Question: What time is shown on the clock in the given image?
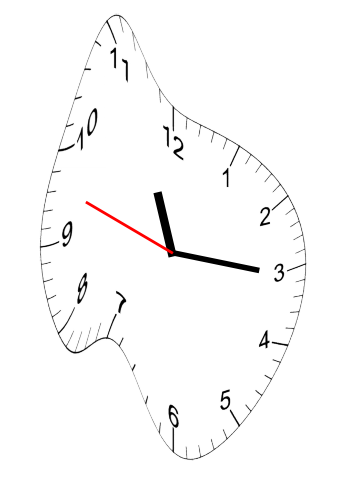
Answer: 11:15:48